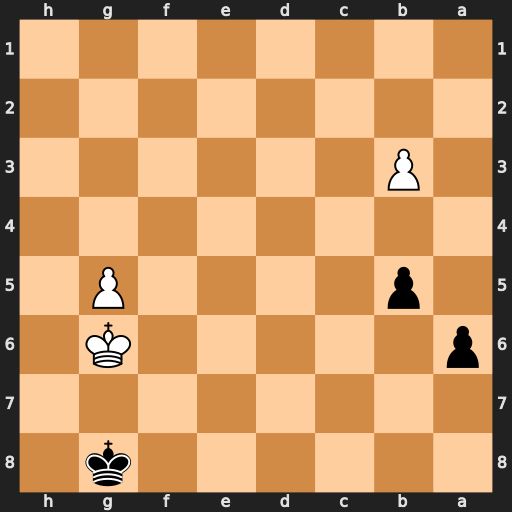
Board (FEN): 6k1/8/p5K1/1p4P1/8/1P6/8/8
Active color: b
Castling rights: -
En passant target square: -
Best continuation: a5 Kf5 a4 Ke4 a3